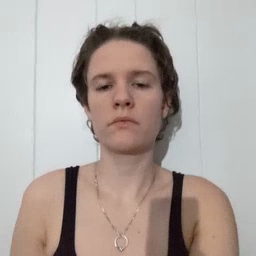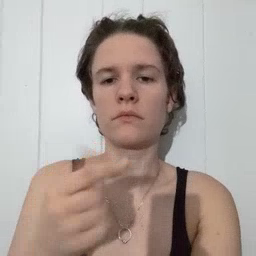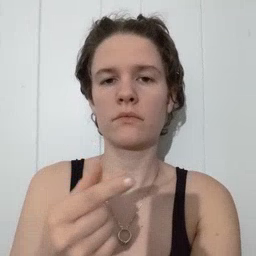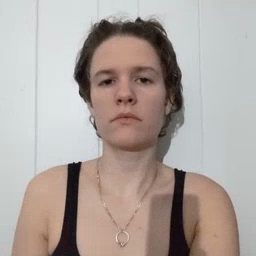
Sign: green